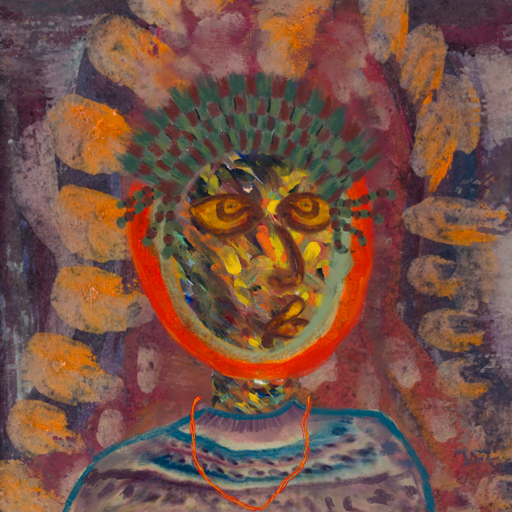
Background: Doll, Head And Neck Side: An_Impression, Face Side: Comrade, Bust: HillGirl, Hair Side: Sisters, Head Accessory: After_Raid_Crown, Second Necklace: Gypsy_Mother_2, Necklace: Blank, Baby: Blank